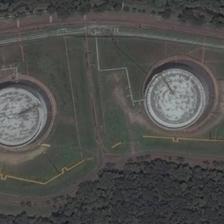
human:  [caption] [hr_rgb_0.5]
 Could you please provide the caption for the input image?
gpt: two tanks surround by green meadows are between two piece of green plants .

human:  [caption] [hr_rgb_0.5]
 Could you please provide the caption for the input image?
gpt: two circle tanks are surrounded by meadows near to green plants .

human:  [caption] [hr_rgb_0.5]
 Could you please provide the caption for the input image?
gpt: this irregular place is made up of two while round buildings .

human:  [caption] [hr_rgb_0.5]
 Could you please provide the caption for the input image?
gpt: two big jars arranged in fan-shaped area in a forest .

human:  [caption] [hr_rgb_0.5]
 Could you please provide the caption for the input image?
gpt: two large storage tanks are around with green meadows next to many trees .